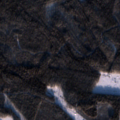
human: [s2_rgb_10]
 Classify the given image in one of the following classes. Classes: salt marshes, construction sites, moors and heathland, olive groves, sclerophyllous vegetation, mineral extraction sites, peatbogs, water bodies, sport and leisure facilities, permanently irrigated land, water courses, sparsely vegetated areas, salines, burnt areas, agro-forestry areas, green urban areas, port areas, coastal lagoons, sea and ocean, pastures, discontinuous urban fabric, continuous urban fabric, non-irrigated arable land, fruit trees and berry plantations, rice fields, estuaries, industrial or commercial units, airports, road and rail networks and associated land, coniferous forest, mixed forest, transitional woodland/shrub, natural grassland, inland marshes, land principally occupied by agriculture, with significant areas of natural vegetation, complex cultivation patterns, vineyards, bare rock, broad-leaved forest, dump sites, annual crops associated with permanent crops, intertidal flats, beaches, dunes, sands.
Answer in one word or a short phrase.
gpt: land principally occupied by agriculture, with significant areas of natural vegetation, coniferous forest